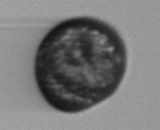
Label: Margalefidinium